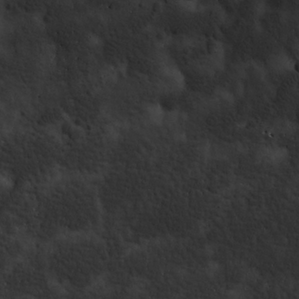
Label: non_frost